Brain MRI, t1w sequence, axial 2D slice.
Patient: age 24, sex F, weight 95 kg, height 1.95 m
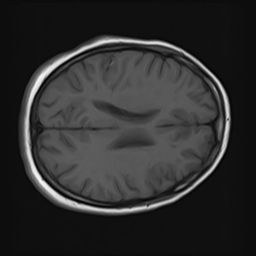